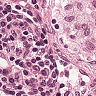
Metastatic tissue present: no